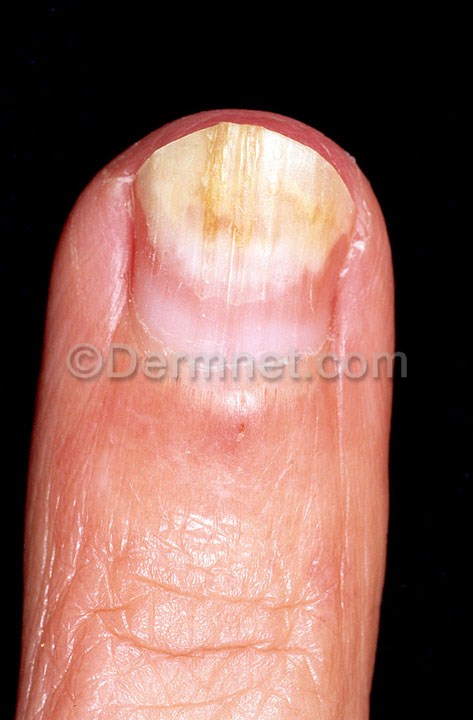
Disease: Nail Fungus and other Nail Disease